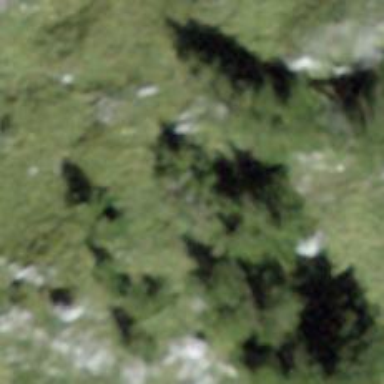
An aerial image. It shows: Patch of scrub vegetation.